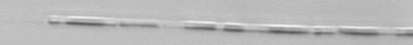
Label: Leptocylindrus